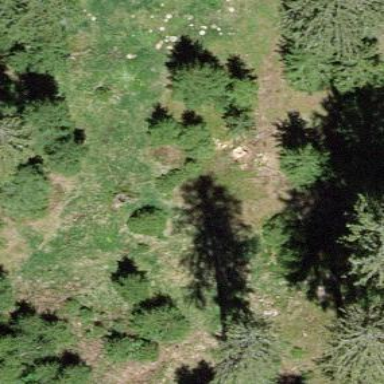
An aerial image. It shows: Beautiful woodland area.